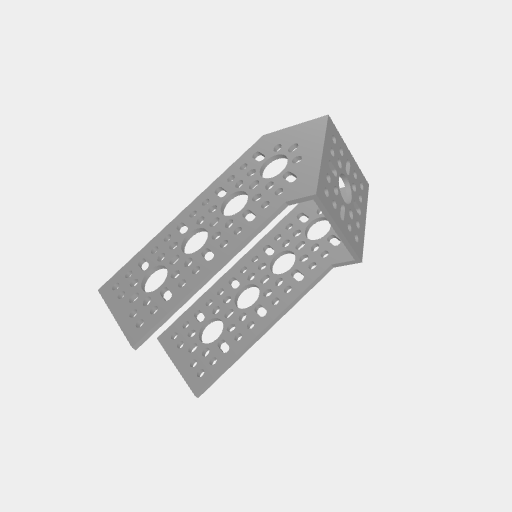
Part: AnglePatternBracket3-1